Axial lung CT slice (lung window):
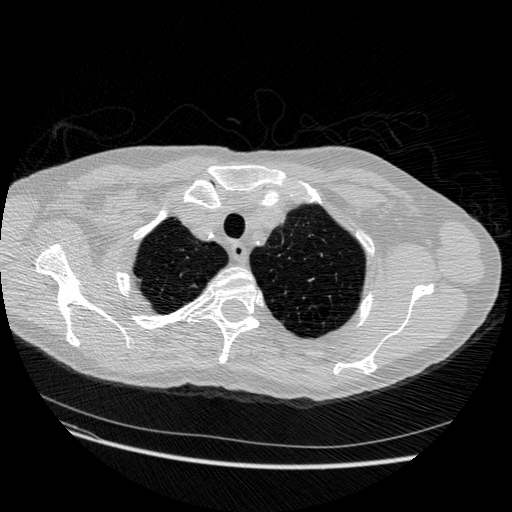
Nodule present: no